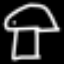
Label: mushroom